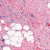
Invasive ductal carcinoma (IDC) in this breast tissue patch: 1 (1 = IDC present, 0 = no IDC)